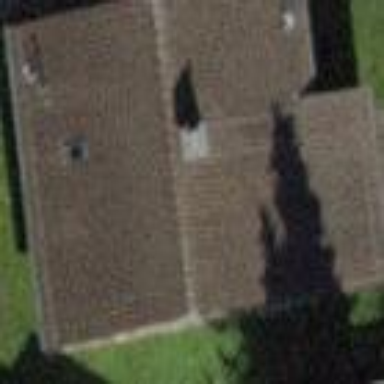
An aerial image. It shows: Building with tiled roof.